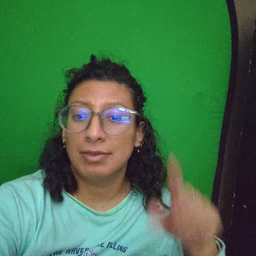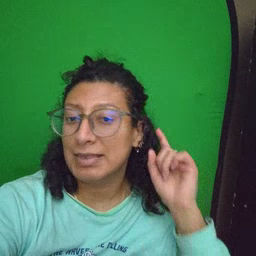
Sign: ear